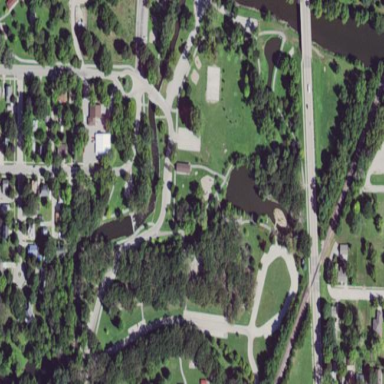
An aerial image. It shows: Lovely park for leisure and relaxation.